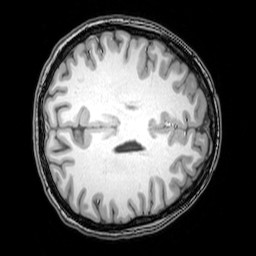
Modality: T1w
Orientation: axial
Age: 26
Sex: female
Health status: healthy
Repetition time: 0.081 s
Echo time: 0.037 s